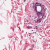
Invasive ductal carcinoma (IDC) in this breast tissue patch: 0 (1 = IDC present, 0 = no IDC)